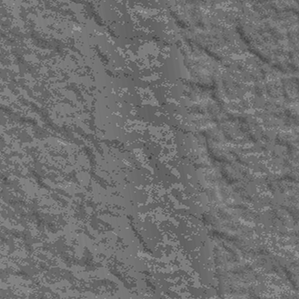
Label: frost